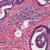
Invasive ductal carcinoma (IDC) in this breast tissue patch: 0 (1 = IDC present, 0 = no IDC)